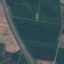
Land use / land cover class: Highway